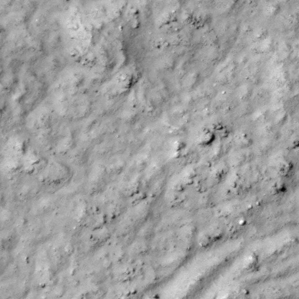
Label: non_frost